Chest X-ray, PA view. Patient: 57 years old, sex F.
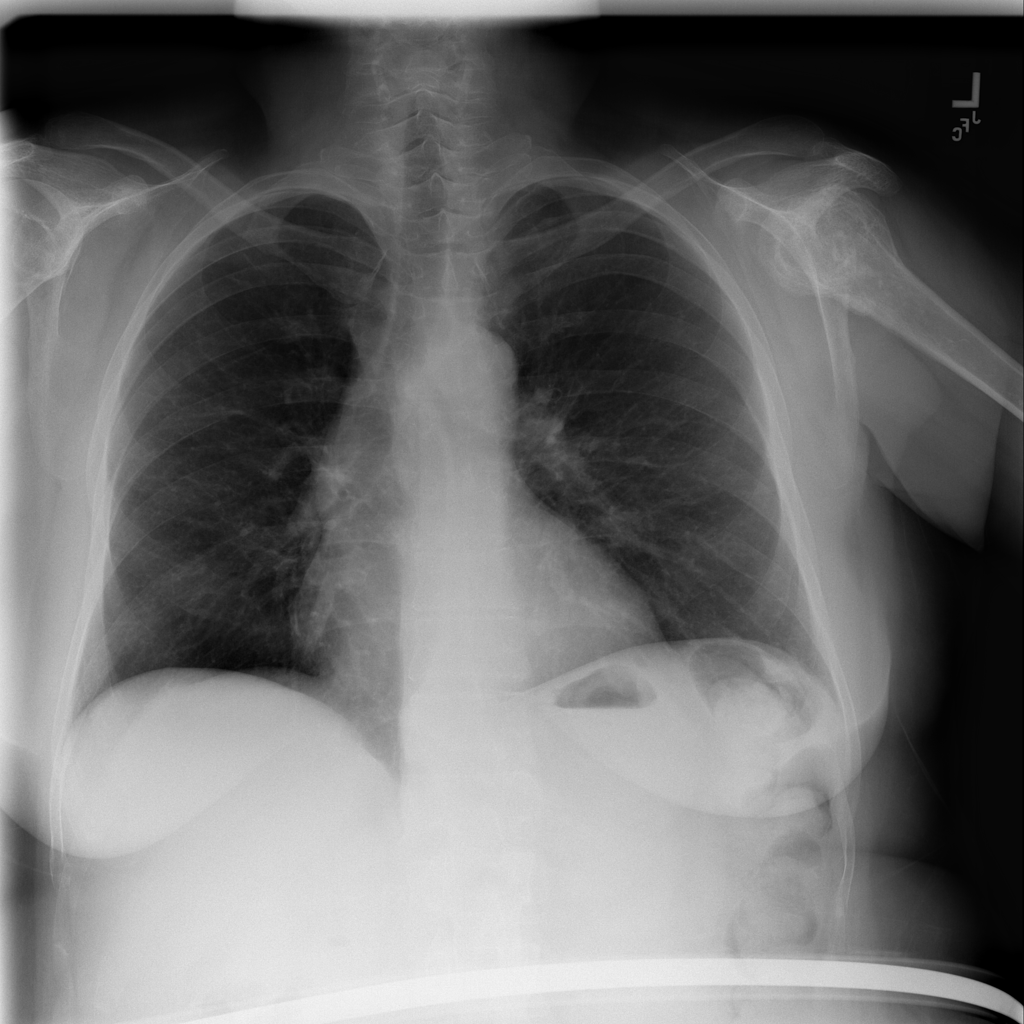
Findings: No Finding